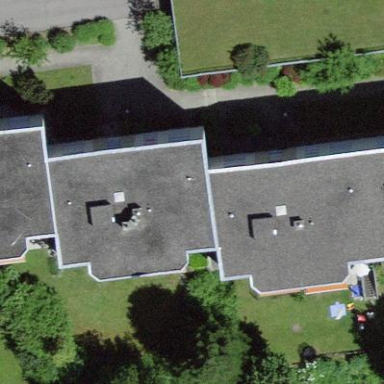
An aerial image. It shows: Flat-roofed apartment building.